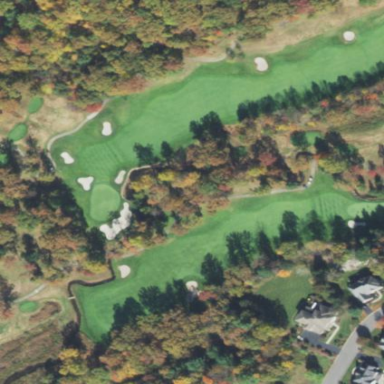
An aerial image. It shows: Grassy area designated as golf fairway.